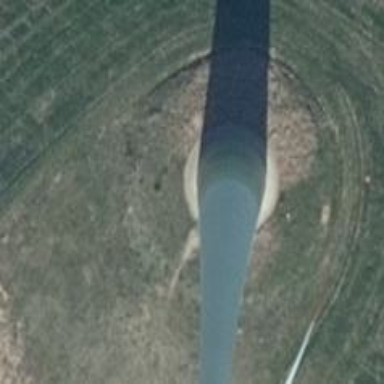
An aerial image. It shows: Wind generator powered by wind turbine.